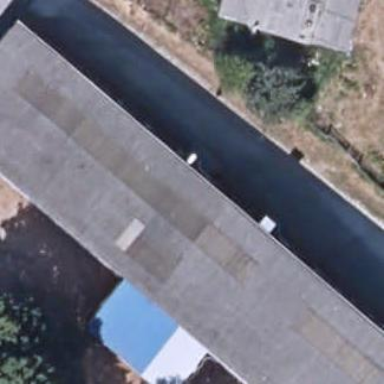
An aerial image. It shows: Industrial building.